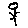
Label: tree